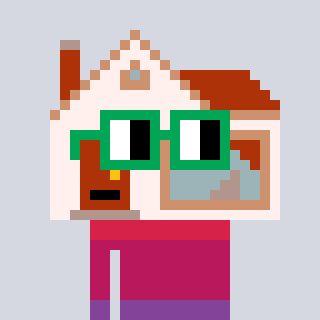
a pixel art character with square green glasses, a house-shaped head and a bege-colored body on a cool background